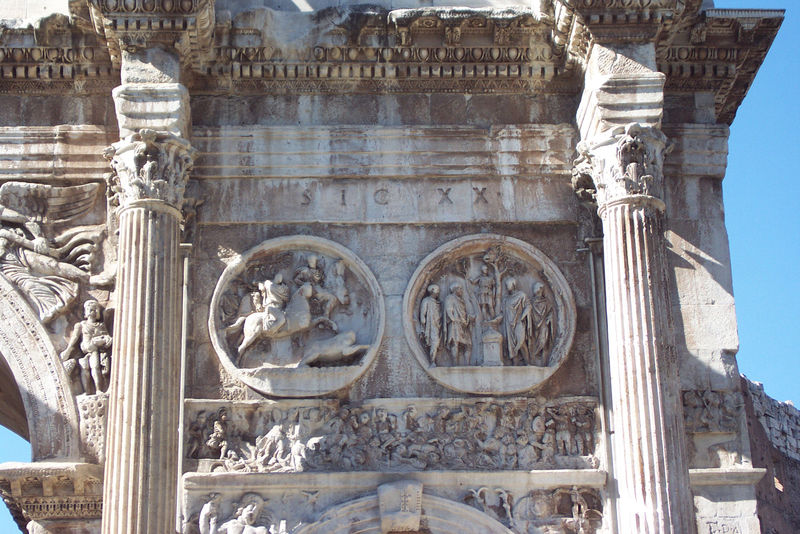
Titel: Forum Romanum: Konstantinsbogen
Standort: Rom, Forum Romanum (EU - I - Latium)
Schlagwörter: baum, berg, flügel, gestein, himmel, mann, schatten, menschen, licht, marmor, männer, säule, säulen, dach, gebäude, leute, architektur, stein, personen, pferd, reiter, rund, engel, sprung, relief, schrift, bogen, fels, mauer, figuren, schlacht, inschrift, zahlen, tor, foto, torbogen, denkmal, ier, beutel, architrav, kapitelle, rom, kapitell, fries, römer, triumph, skulpturen, götter, tempel, klassik, sieger, römisch, kapitel, monument, triumphbogen, korintisch, vignette, schrfit, halbrelief, massenszene, triumpbogen, xx, sic xx, sic, thriumpgbogen